Question: I use emacs23.4 on window xp. So the shell-mode use windows cmd.exe.
I encountered such a problem that If I use the commands which ask for user input(.e.g email, password), my emacs does not display the request.
I have commented out all configuration in .emacs.
The picture shows the result that I input "heroku login" in emacs and cmd.

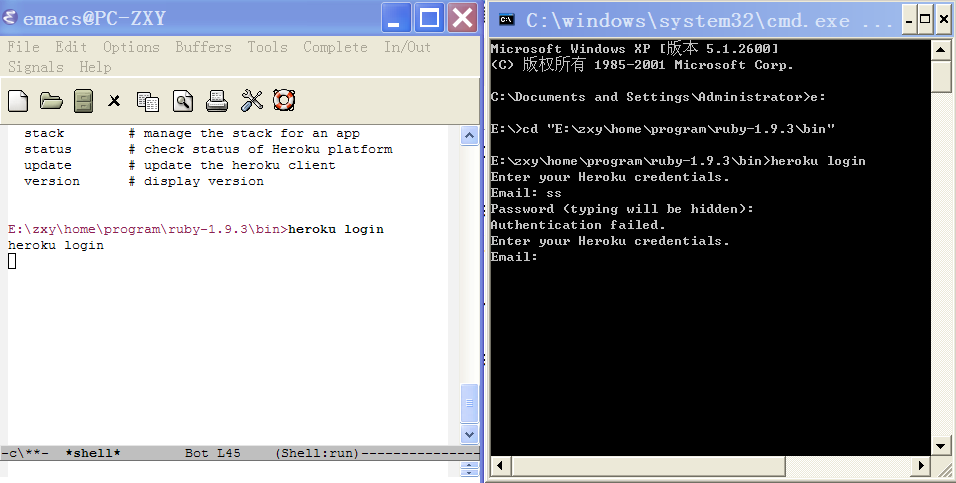
Answer: This is a known issue with emacs on Windows: <URL>
Unfortunately, there's no easy work around. You're best alternative is probably to provide your heroku credentials in a '.netrc' file to avoid being prompted.